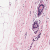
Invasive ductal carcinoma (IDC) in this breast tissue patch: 0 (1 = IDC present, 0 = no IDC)